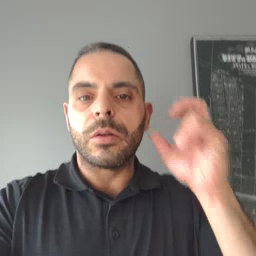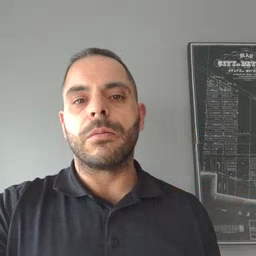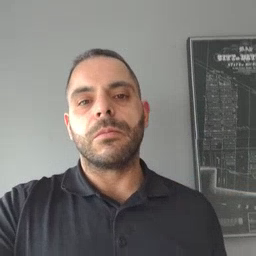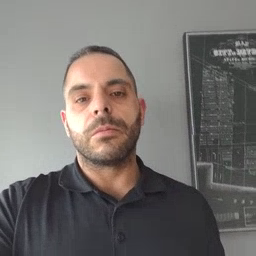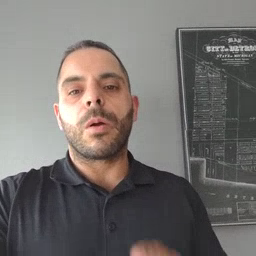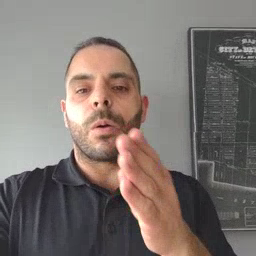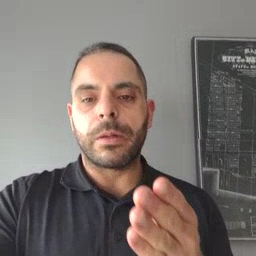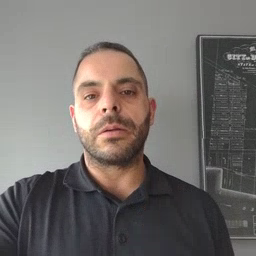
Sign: open